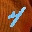
Label: 4